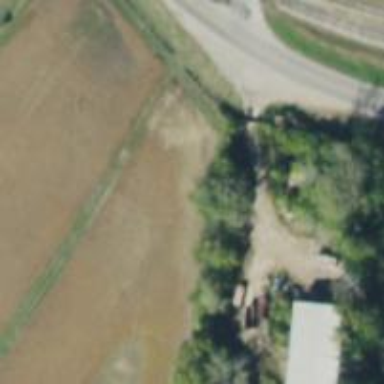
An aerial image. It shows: Driveway.